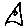
Label: triangle